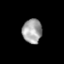
Tissue: skin
Cell type: Epithelial cells
Senescence score: 0.2845
Nuclear area (px): 467
Mean DAPI intensity: 161.728